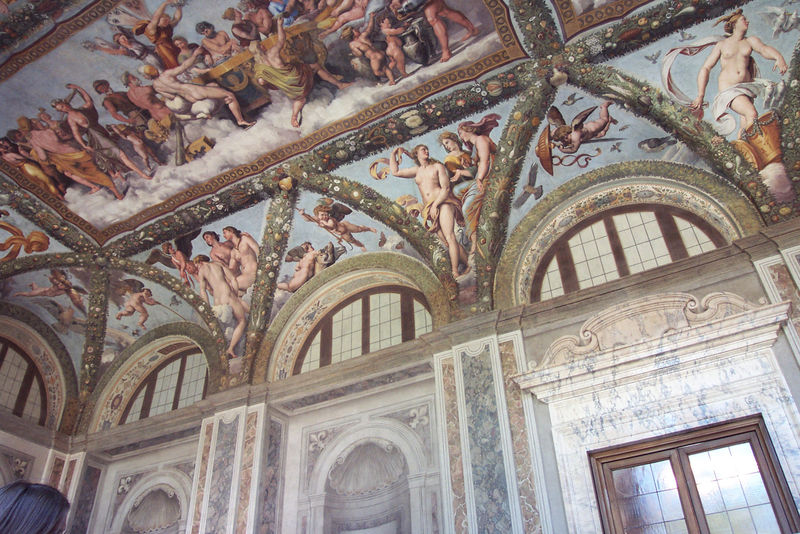
Titel: Loggia der Psyche, Villa Farnesina
Künstler: Baldassare Peruzzi
Standort: Rom, Villa Farnesina (EU - I - Latium)
Schlagwörter: akt, blau, flügel, gemälde, himmel, kopf, nackt, wolken, menschen, blumen, fenster, frau, marmor, männer, säulen, dach, gebäude, schirm, schloss, malerei, wand, innenraum, kirche, decke, kind, personen, girlande, engel, ranken, bogen, saal, wandmalerei, korb, schild, gewölbe, antike, festlich, gastmahl, zwickel, girlanden, deckengemälde, fresko, pute, puto, biblisch, fresco, raffael, freske, genien, sixtinische kapelle, stanzen